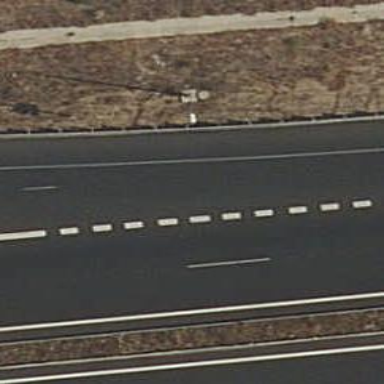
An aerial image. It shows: Trunk highway.